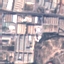
Label: Industrial